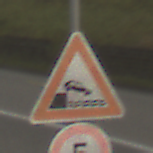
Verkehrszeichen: Ufer
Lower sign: Geschwindigkeit5
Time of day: SunriseSunset
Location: Outdoor (Nature)
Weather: PartlyCloudy
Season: NotSpecified
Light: Natural